Interaction volume radius: 10 \u00c5
Interaction volume height: 20 \u00c5
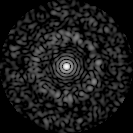
Disorder parameter: 0.8003